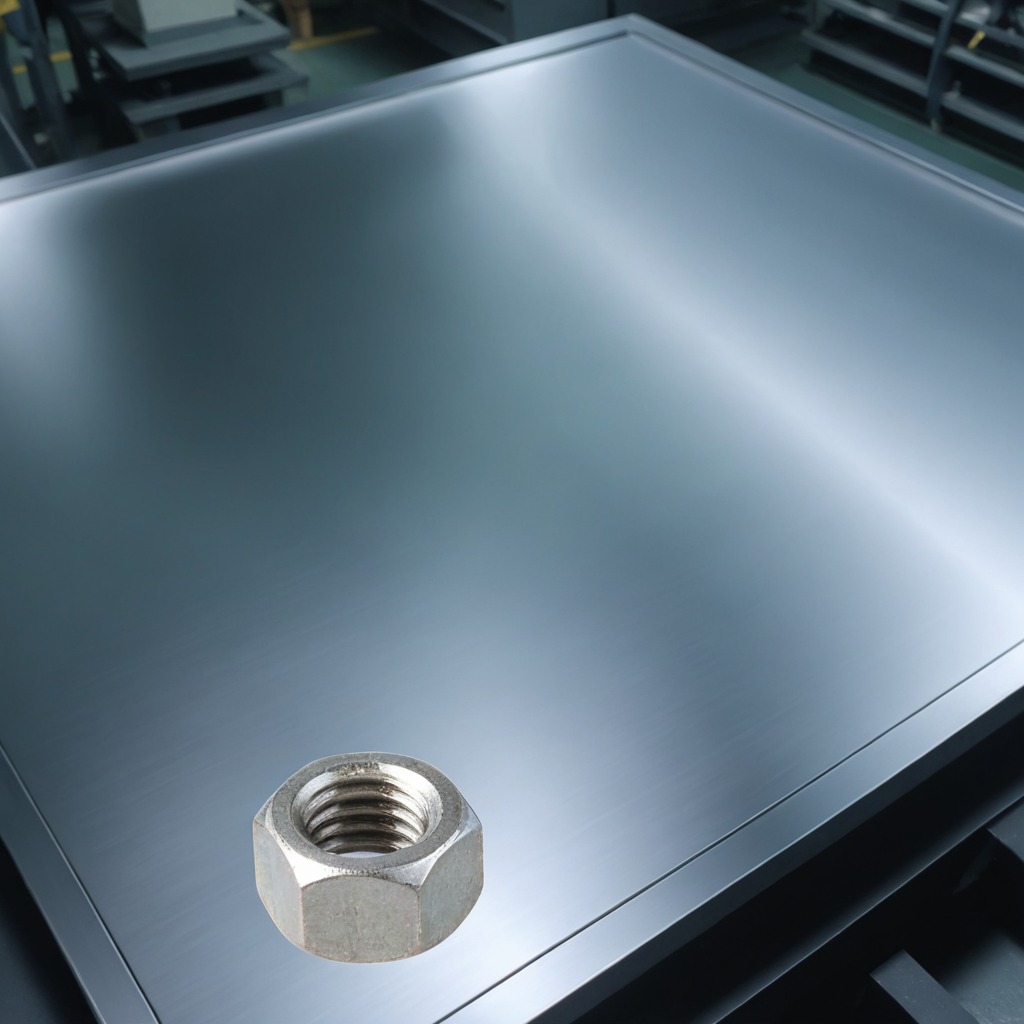
A metal nut is lying on a metal table in a machine shop under fluorescent lights.